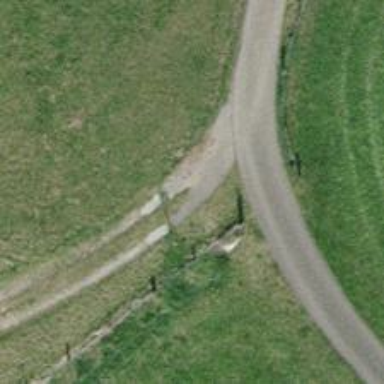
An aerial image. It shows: Paved track with grade1 tracktype.